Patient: sex M, age 48
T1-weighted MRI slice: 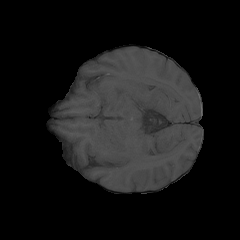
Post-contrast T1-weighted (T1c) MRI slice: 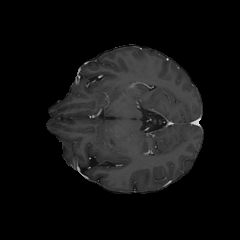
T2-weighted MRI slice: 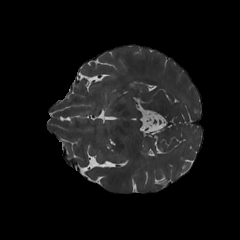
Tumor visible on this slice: no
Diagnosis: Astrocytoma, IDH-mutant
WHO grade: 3